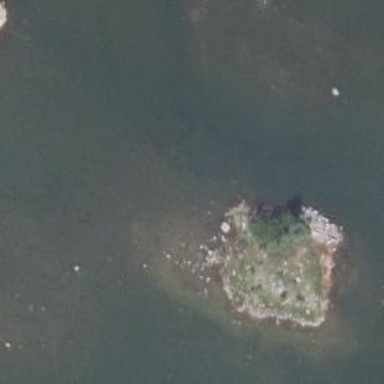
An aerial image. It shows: Islet located along the natural coastline.